Field crop: maize
Growth stage: 2
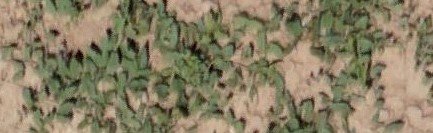
Species: convolvulus